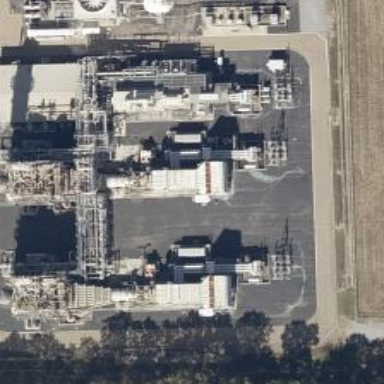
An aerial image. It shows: Gas turbine generator powered by gas.